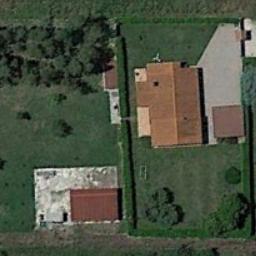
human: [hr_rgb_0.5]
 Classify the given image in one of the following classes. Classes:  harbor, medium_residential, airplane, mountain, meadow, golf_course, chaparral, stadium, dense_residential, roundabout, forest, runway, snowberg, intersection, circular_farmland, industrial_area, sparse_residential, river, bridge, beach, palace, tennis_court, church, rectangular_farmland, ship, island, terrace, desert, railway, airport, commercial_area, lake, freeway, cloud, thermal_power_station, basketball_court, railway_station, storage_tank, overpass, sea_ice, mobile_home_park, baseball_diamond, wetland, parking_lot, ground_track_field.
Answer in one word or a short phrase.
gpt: sparse_residential